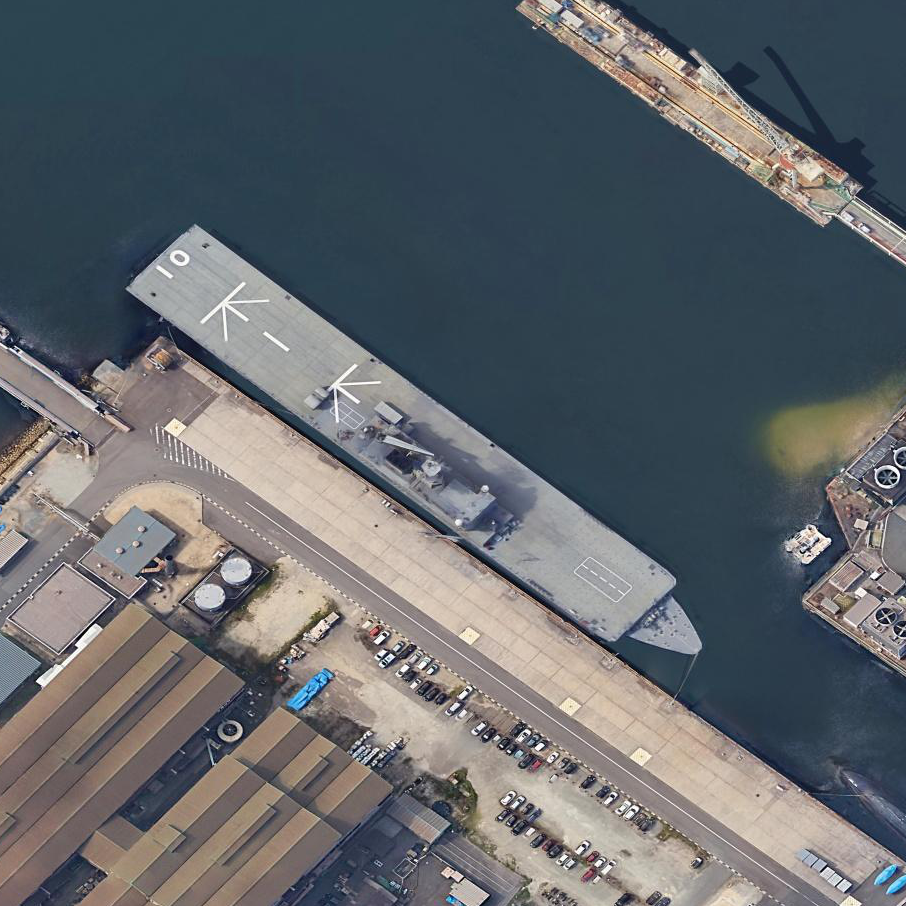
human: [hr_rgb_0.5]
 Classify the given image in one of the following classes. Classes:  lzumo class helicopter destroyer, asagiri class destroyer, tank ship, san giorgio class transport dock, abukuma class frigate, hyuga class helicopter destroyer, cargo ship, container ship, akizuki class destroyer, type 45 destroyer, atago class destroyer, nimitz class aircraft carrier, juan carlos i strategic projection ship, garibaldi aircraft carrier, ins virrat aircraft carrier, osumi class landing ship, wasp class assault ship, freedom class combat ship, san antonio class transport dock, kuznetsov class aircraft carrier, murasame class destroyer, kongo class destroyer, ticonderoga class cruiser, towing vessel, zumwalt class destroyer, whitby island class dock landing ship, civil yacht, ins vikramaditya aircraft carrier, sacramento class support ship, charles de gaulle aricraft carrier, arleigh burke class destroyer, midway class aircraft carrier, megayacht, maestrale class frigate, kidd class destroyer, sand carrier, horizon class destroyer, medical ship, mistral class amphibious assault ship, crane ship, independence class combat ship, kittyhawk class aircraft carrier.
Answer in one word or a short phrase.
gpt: Osumi class landing ship